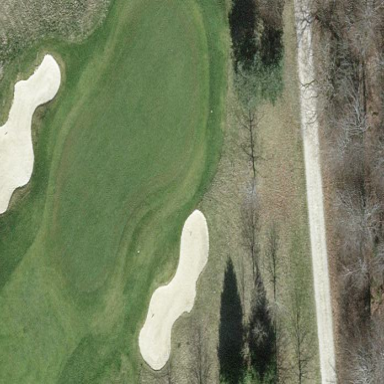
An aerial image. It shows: Golf green.